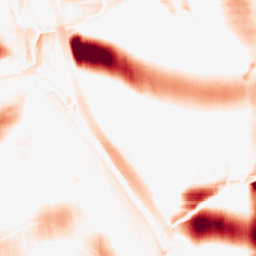
Category: morphological
Decomposition family: morphological_square
Decomposition parameters: operation: opening
size: 50
Upsampling method: quadratic
Upsampling parameters: scale: 4
Upsampling scale: 4